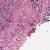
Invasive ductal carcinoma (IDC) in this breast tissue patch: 0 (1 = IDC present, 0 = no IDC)